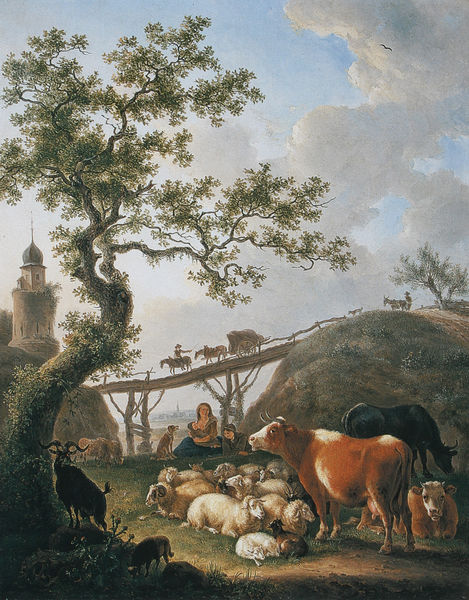
Titel: Landschaft mit Herde und Brücke
Künstler: Jean-Baptiste de Roy
Standort: Mainz
Institution: Landesmuseum
Schlagwörter: baum, berg, blau, blätter, himmel, laub, mann, schatten, weiß, wolken, bäume, frauen, grün, landschaft, menschen, sitzen, stadt, äste, braun, frau, grau, hintergrund, licht, schwarz, vordergrund, gras, hund, rot, schloss, tier, tiere, weg, wiese, wolke, malerei, spitze, stein, felder, ferne, hügel, kühe, natur, vieh, weide, weite, zweige, brücke, kirche, sonne, kind, mutter, esel, karren, pferd, pferde, reiter, turm, turmspitze, ranken, magd, liegen, mauer, grasen, herde, kuh, baby, idylle, rast, kutsche, ziehen, wagen, kuppel, romantik, ölgemälde, junge, paradies, lamm, rinder, schaf, burg, übergang, idyll, stillen, fuchs, efeu, konstruktion, eiche, knorrig, buntkuh, euter, hörner, maria, bock, lämmer, schafe, hirte, hirten, schäfer, schäferin, ziegenbock, ziege, säugling, erdhügel, pferdewagen, schafherde, kiche, kug, erdwall, achtzehntes jahrhundert, roy, skühe, baum romantik